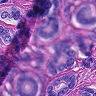
Metastatic tissue present: yes